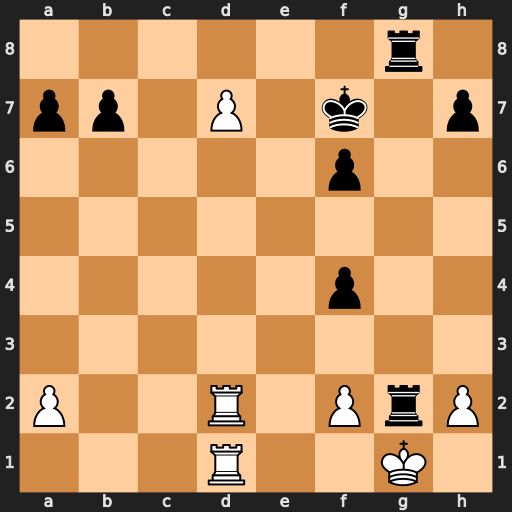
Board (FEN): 6r1/pp1P1k1p/5p2/8/5p2/8/P2R1PrP/3R2K1
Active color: w
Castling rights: -
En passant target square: -
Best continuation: Kh1